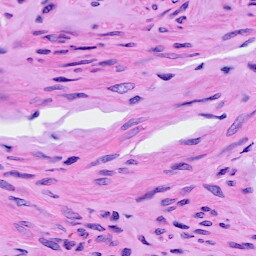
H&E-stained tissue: Ovarian